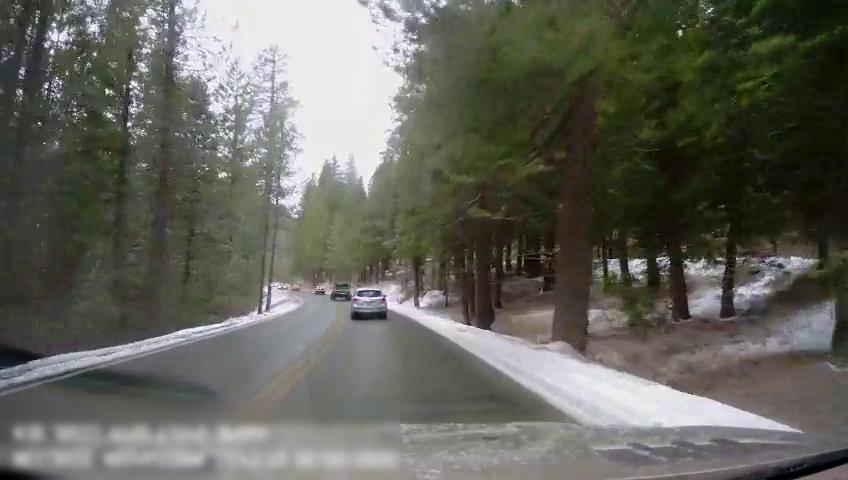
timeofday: Day
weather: Cloudy
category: Drivable Space
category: Vehicles | Car
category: Vehicles | Truck
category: Vehicles | Car
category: Lanes | Current Lane
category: Lanes | Opposite Lane
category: Lanes | Opposite Lane